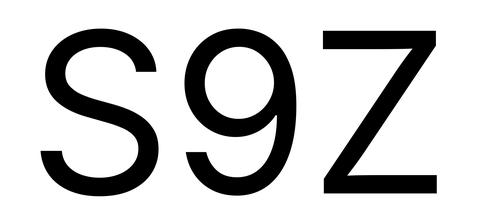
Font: Inter_Regular